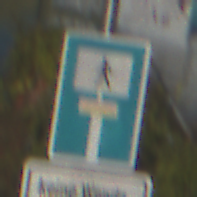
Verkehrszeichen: SackgasseFussgaengerDurchlaessig
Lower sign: HinweisGeaenderteVorfahrtVerkehrsfuehrungVerkehrsregelung3
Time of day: MorningAfternoon
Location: Outdoor (Urban)
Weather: PartlyCloudy
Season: NotSpecified
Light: Natural